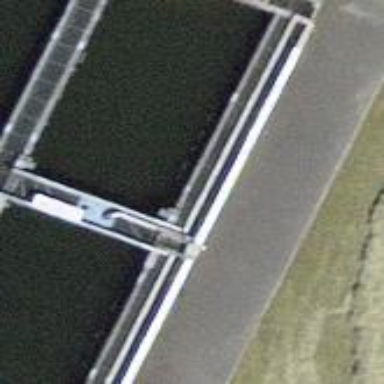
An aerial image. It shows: Image of wastewater.